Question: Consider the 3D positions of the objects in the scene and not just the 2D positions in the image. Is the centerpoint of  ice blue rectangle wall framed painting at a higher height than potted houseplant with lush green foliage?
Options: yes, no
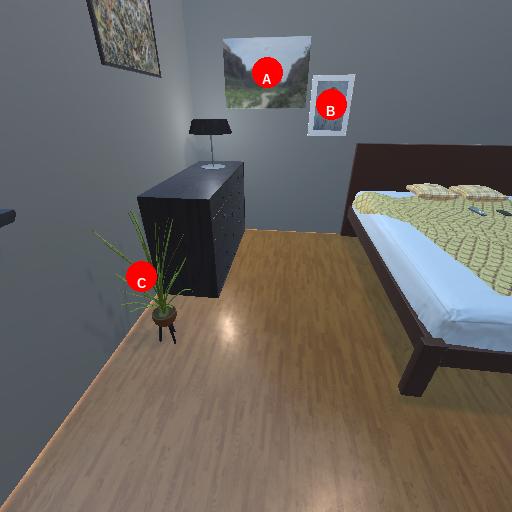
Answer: yes